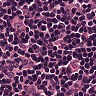
Metastatic tissue present: no